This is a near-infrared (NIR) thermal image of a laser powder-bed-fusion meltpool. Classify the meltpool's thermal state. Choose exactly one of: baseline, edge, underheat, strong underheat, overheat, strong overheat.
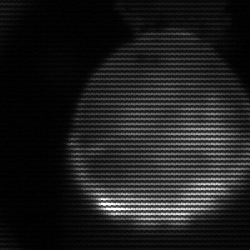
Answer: edge